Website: bh-photo
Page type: billing-address
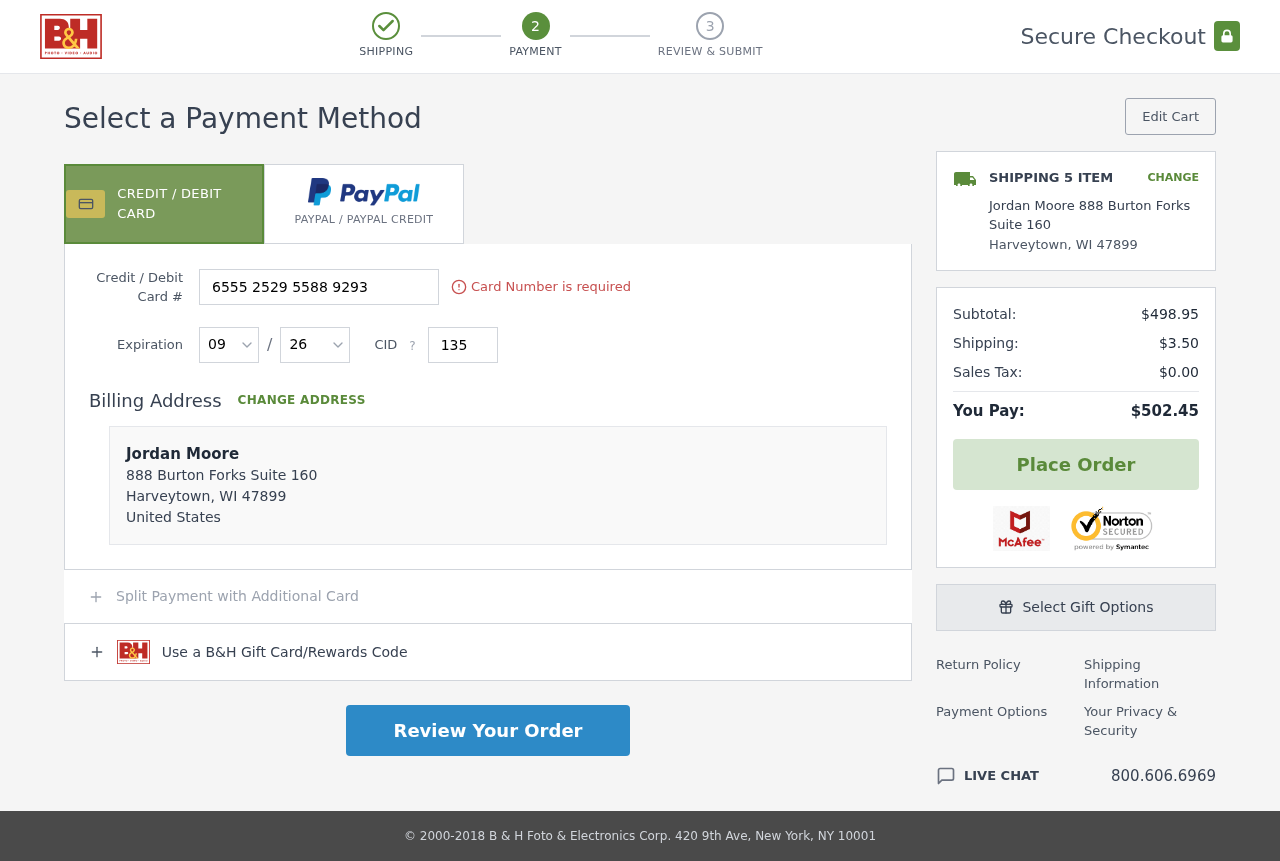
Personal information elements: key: PII_CARD_CVV
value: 135
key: PII_CARD_EXPIRY_MONTH
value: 09
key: PII_CARD_EXPIRY_YEAR
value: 26
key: PII_CARD_NUMBER
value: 6555 2529 5588 9293
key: PII_CITY
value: Harveytown
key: PII_COUNTRY
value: United States
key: PII_FULLNAME
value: Jordan Moore
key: PII_FULLNAME2
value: Jordan Moore
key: PII_POSTCODE
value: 47899
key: PII_STATE_ABBR
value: WI
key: PII_STREET
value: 888 Burton Forks Suite 160
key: PII_POSTCODE_FULL
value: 47899
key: PII_POSTCODE_NUMERIC
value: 47899
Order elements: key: ORDER_NUM_ITEMS
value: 5
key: ORDER_SUBTOTAL
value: $498.95
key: ORDER_SHIPPING_COST
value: $3.50
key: ORDER_TAX
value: $0.00
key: ORDER_TOTAL
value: $502.45